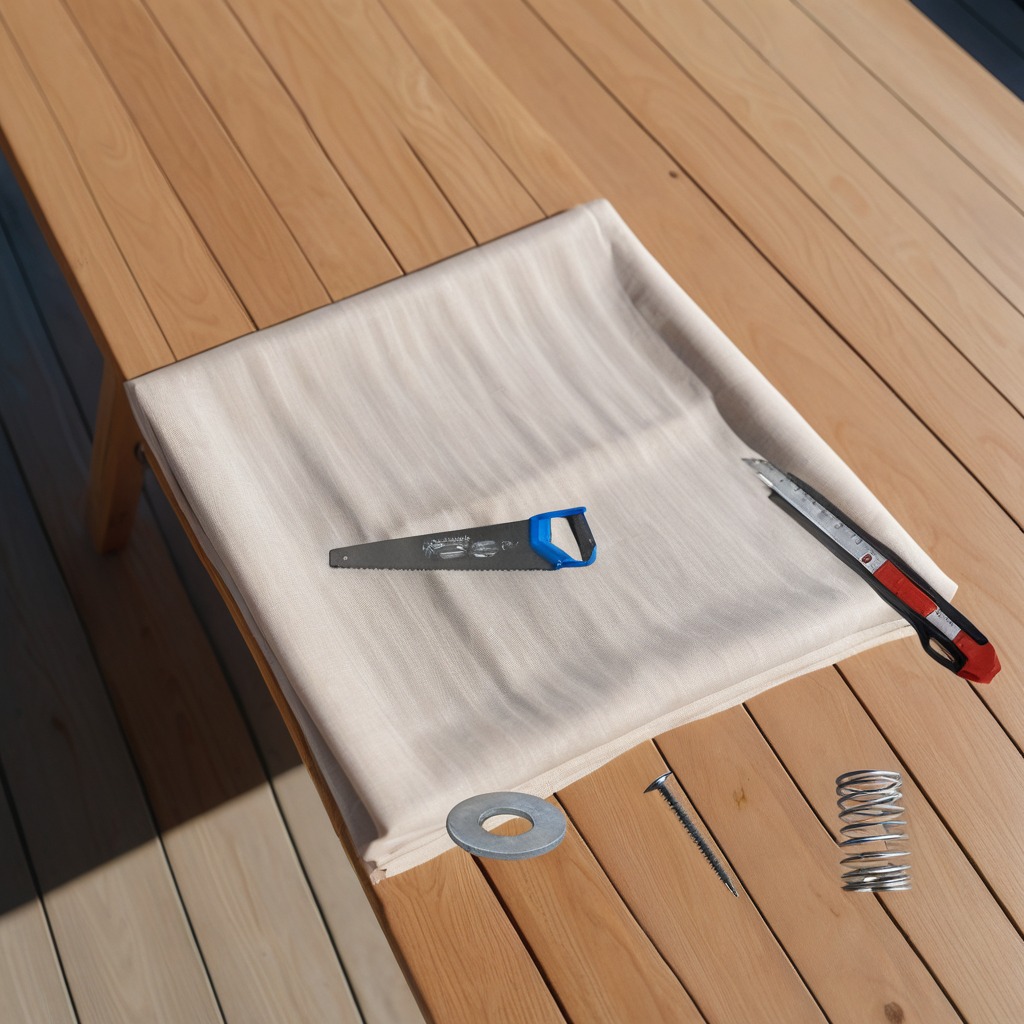
A utility knife, a flat metal washer, a metal machine screw, a coiled metal spring, and a handheld metal saw are lying on the wooden table.